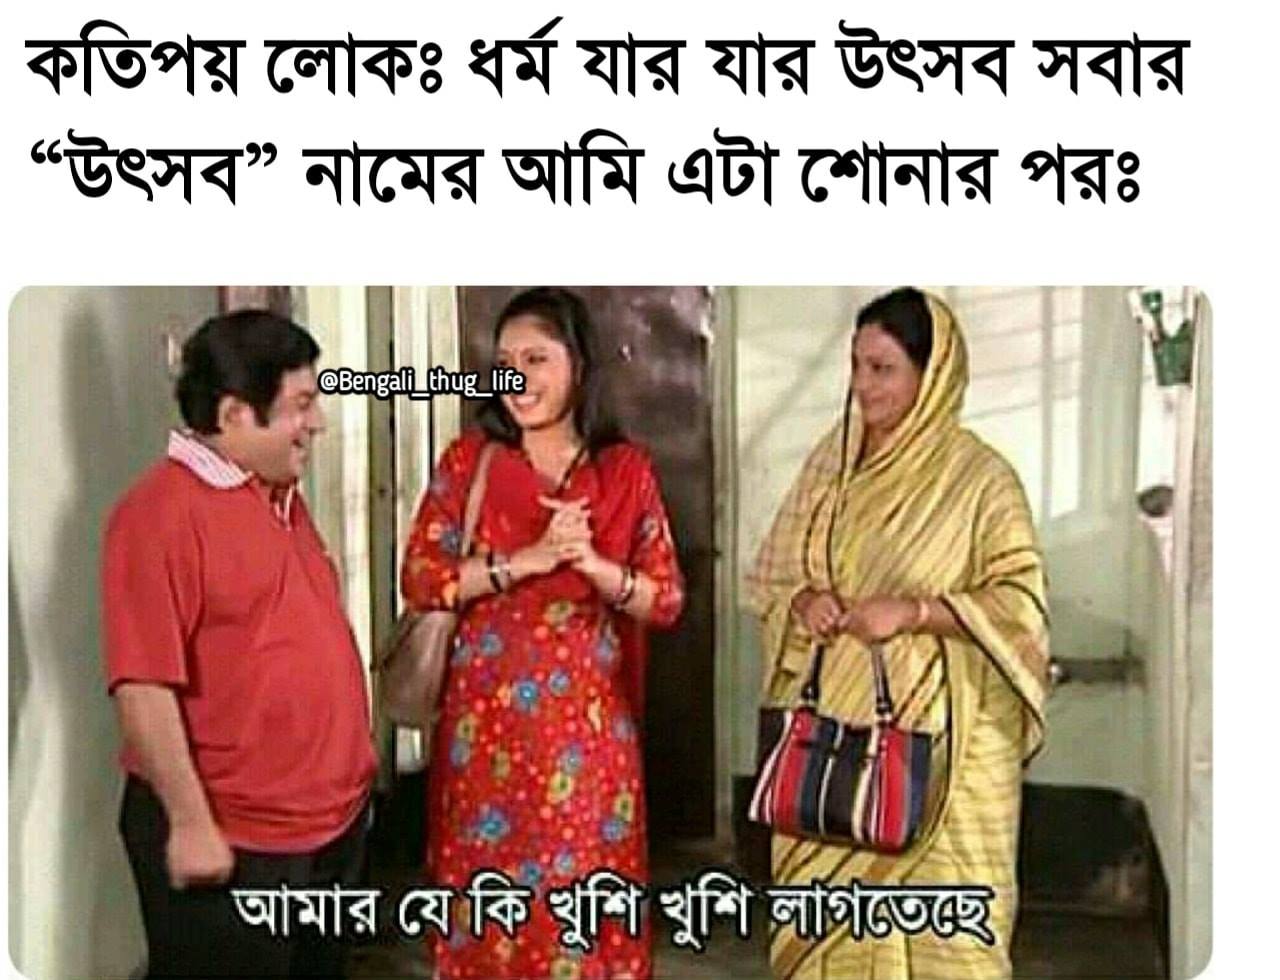
Caption: কতিপয় লোকঃ ধর্ম যার যার উৎসব সবার     "উৎসব" নামের আমি এটা শোনার পরঃ   আমার যে কি খুশি খুশি লাগতেছে
Label: non-hate